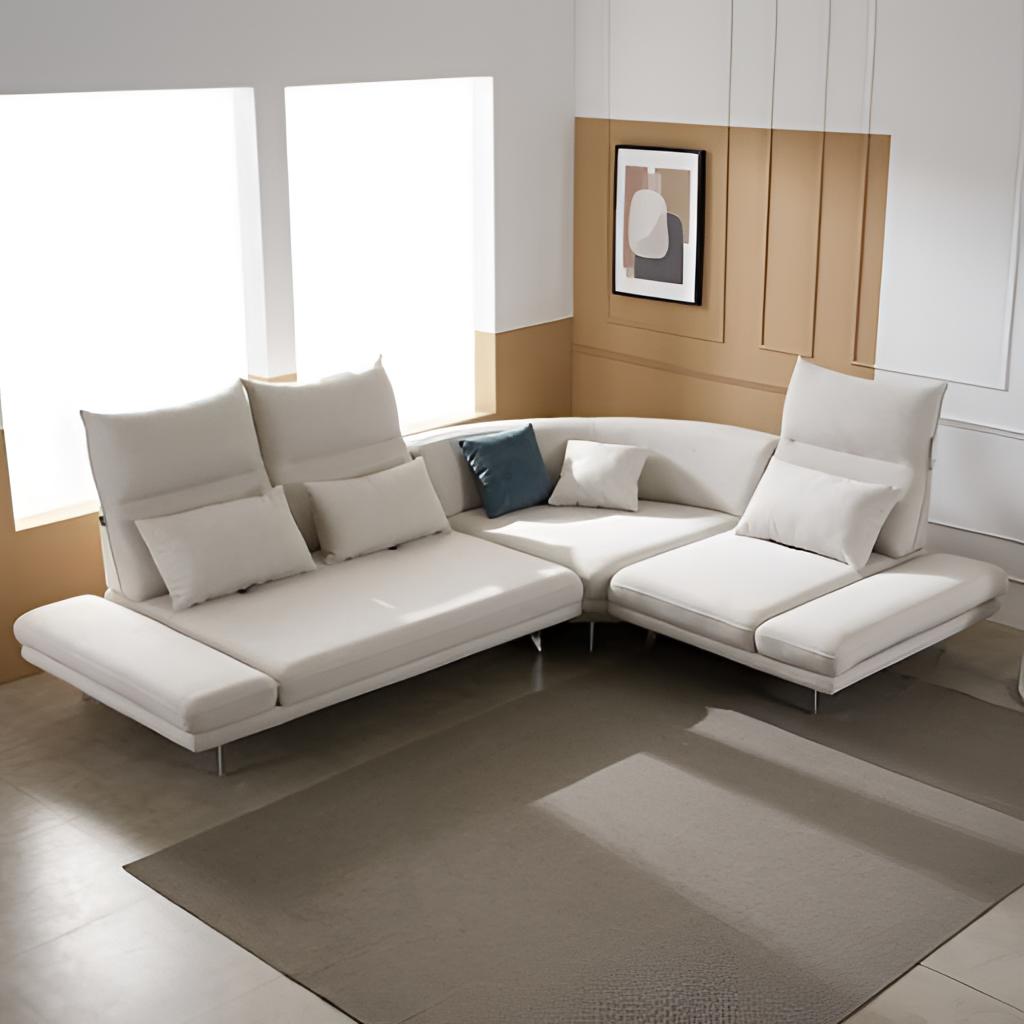
white leather sectional sofa, living room, paint wallpaper, with solid pattern, contemporary, tile flooring, with large square pattern